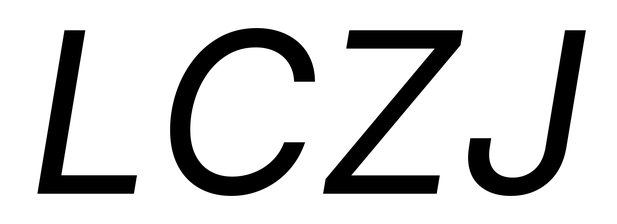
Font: Inter-Italic_Italic